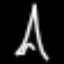
Label: The Eiffel Tower